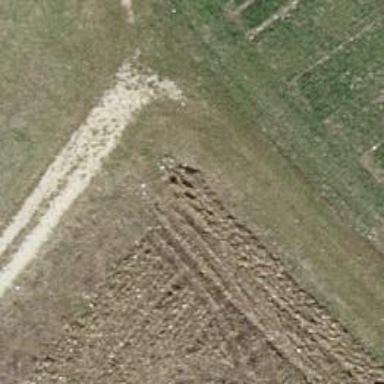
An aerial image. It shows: Grass track with grade5 tracktype.